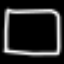
Label: square